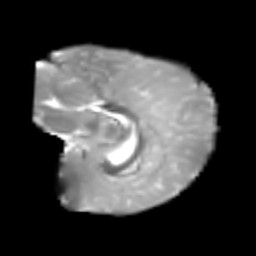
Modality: T2w
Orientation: sagittal
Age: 7
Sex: male
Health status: healthy